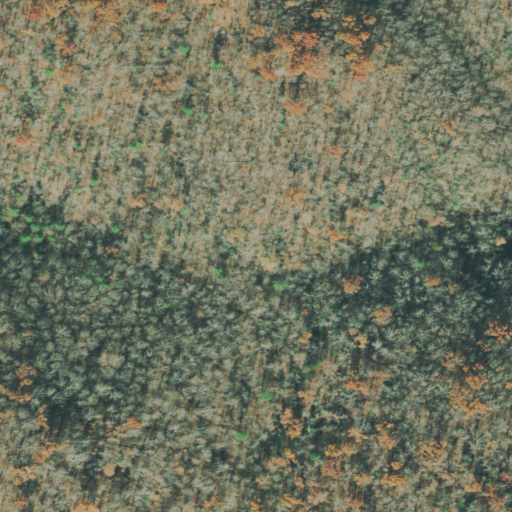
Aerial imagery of valley in Tennessee named Polecat Hollow containing deciduous forest and mixed forest